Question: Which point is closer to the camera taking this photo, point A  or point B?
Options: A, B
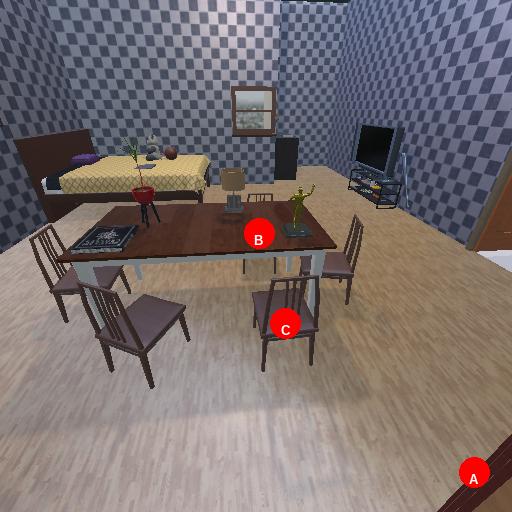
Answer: A